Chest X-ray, PA view. Patient: 56 years old, sex F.
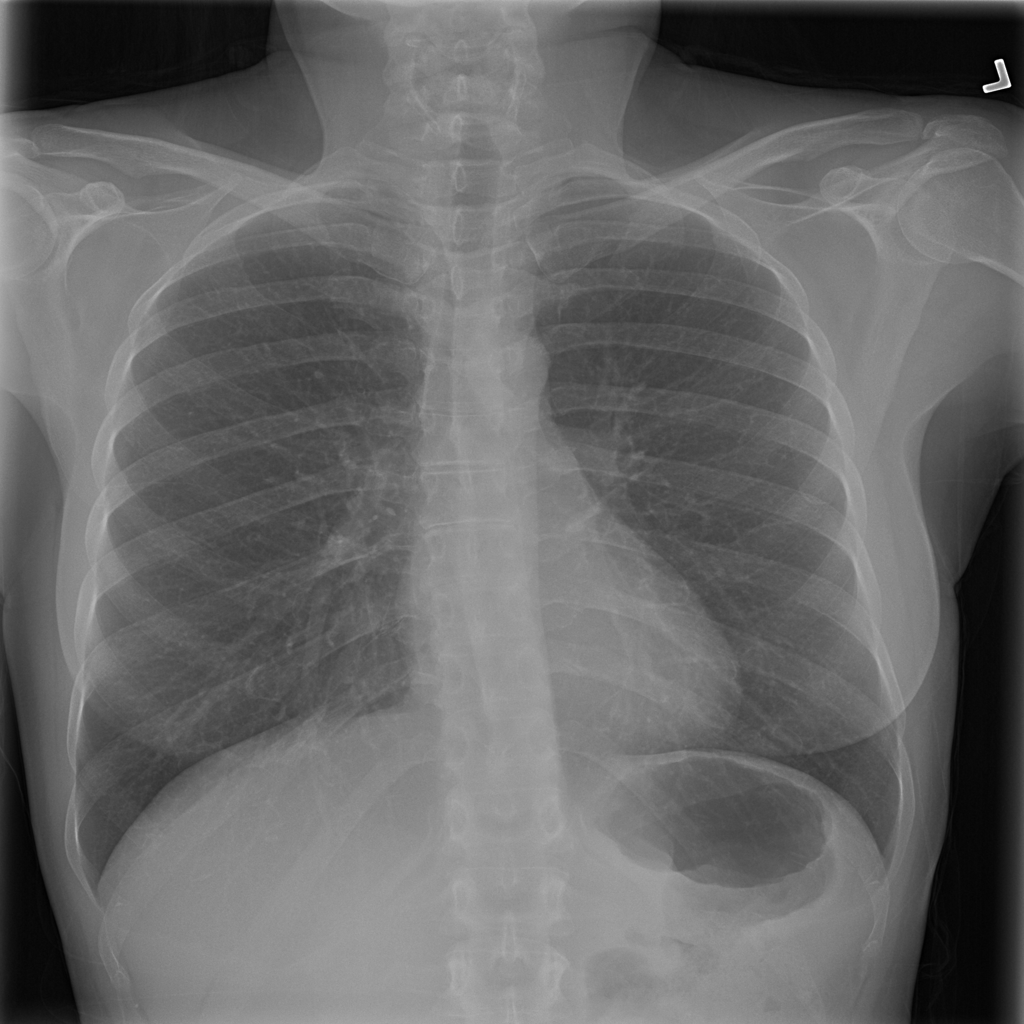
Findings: No Finding